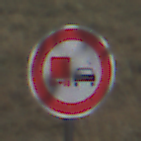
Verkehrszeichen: UeberholverbotKraftfahrzeuge
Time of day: Midday
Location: Outdoor (Nature)
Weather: PartlyCloudy
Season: NotSpecified
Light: Natural